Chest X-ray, PA view. Patient: 50 years old, sex M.
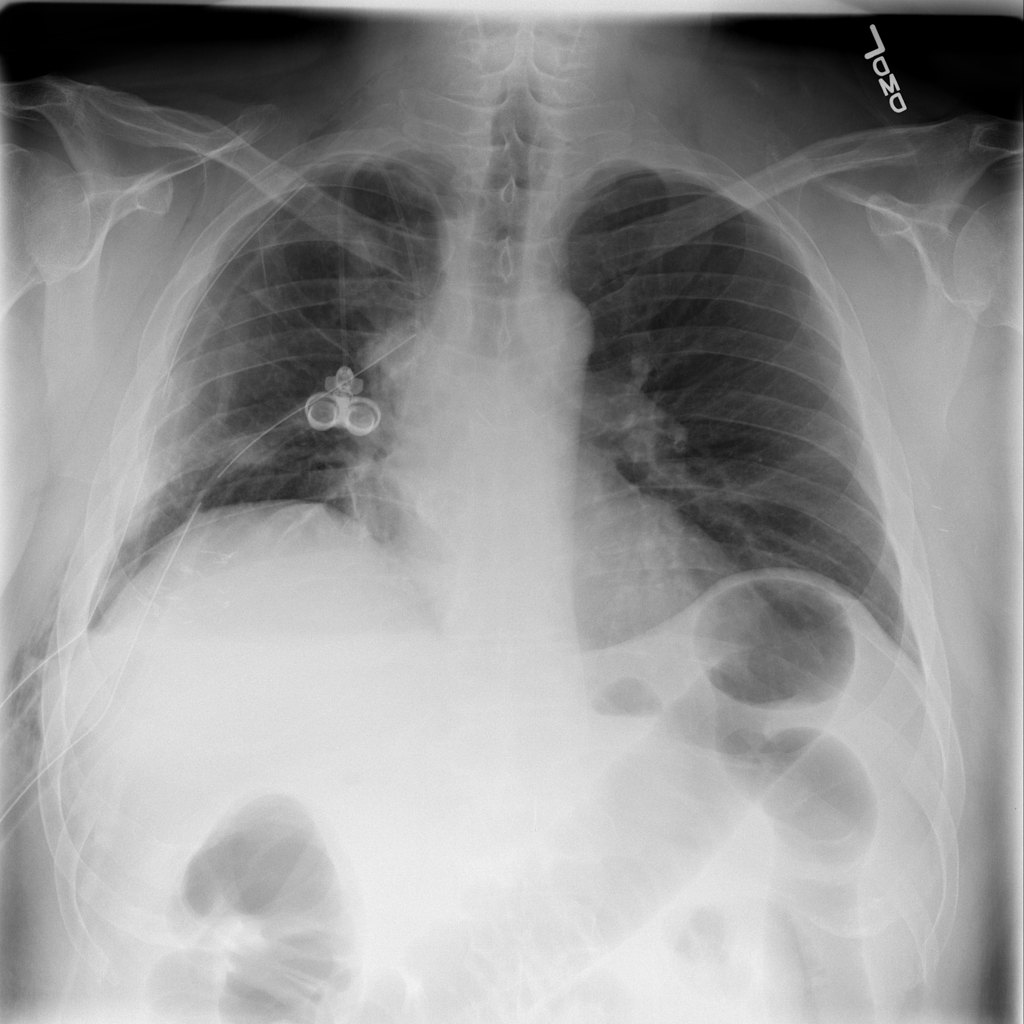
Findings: Emphysema, Pneumothorax